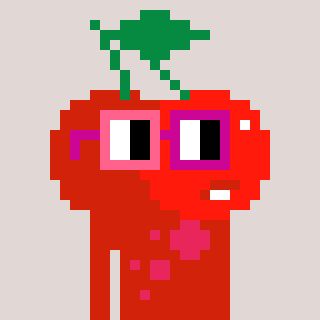
a pixel art character with square pink and red glasses, a cherry-shaped head and a red-colored body on a warm background